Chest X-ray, AP view. Patient: 46 years old, sex F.
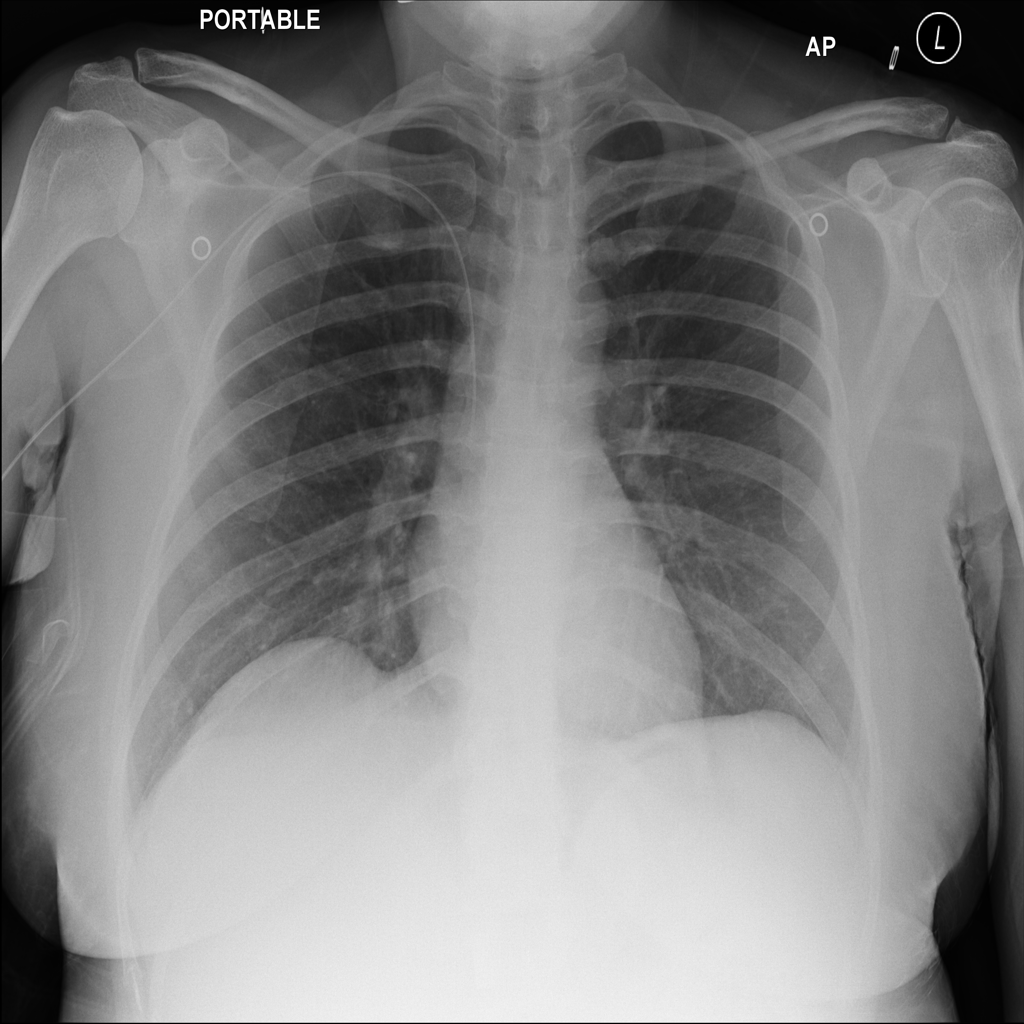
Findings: No Finding